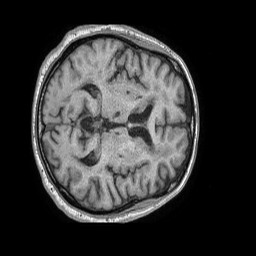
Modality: T1w
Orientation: axial
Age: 68
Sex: male
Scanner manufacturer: philips
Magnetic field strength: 1.5 T
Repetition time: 0.007835 s
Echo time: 0.003672 s